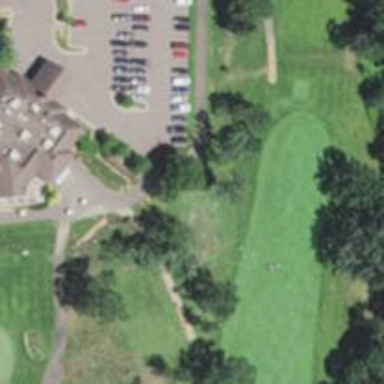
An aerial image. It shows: Service road designated as golf cart path.